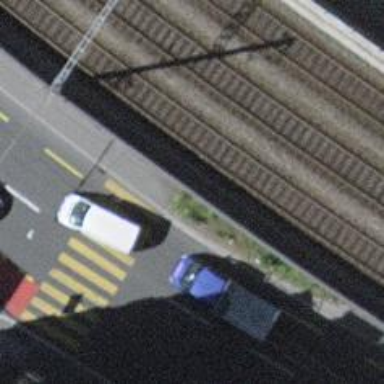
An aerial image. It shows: Kerb barrier.